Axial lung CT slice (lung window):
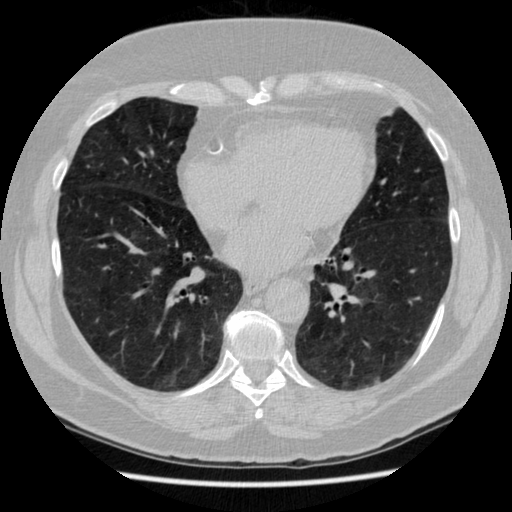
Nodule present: no